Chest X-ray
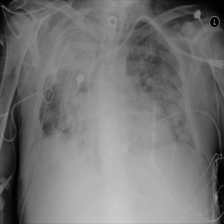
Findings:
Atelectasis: negative
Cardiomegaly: negative
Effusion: negative
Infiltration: positive
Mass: negative
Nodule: negative
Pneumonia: negative
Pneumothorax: negative
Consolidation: negative
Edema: negative
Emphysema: negative
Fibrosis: negative
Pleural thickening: negative
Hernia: negative